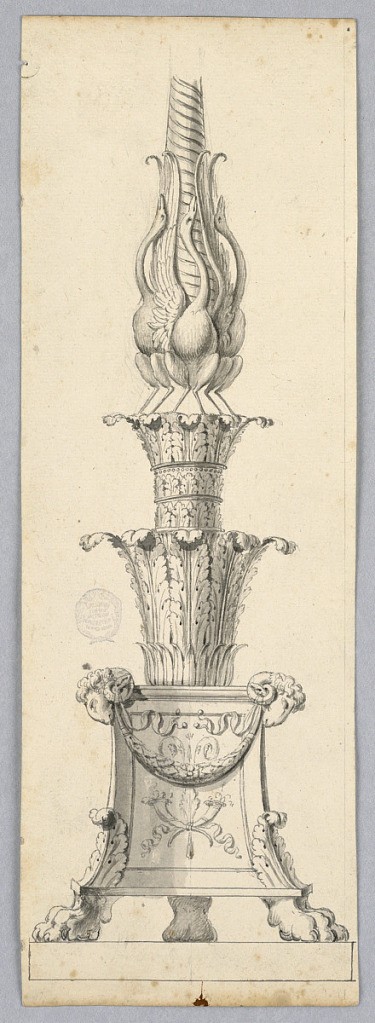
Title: Project for a Lighting Fixture
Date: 1820–1835
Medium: Graphite on paper
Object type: Drawing
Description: Lion paw feet. Above this, a plinth with rams' heads and a swag. Column entirely covered in curling leaves. At top, long-necked birds surround a spiraling column.